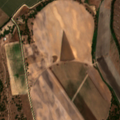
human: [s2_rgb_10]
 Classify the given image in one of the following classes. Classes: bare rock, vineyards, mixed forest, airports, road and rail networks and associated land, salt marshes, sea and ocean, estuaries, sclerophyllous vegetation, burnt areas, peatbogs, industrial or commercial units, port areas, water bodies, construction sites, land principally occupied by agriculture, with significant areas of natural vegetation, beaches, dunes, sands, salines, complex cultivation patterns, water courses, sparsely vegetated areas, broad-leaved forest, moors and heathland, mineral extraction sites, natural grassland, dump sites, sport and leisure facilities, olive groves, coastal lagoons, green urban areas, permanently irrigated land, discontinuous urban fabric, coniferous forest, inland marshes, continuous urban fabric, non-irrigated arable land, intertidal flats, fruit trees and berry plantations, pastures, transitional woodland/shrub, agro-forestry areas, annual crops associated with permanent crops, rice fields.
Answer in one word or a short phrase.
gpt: permanently irrigated land, pastures, agro-forestry areas